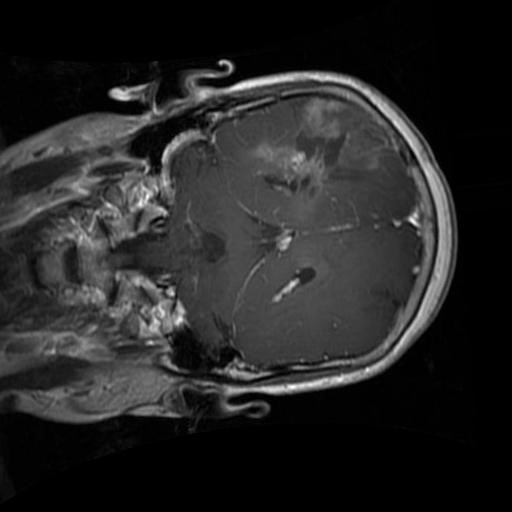
Label: brain_glioma